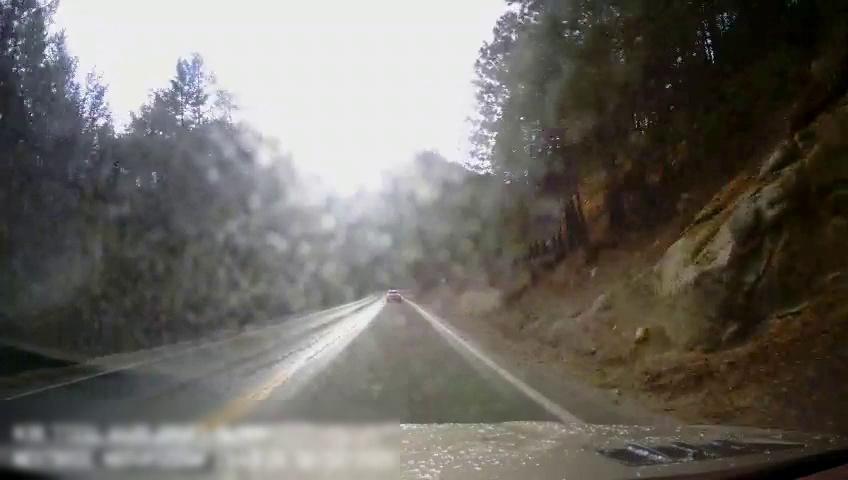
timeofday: Day
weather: Sunny
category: Drivable Space
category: Vehicles | Car
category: Lanes | Opposite Lane
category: Lanes | Current Lane
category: Lanes | Current Lane
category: Lanes | Current Lane